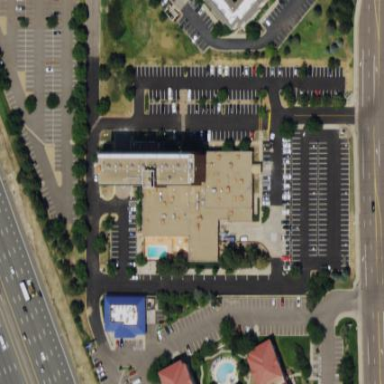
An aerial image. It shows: Hotel building.